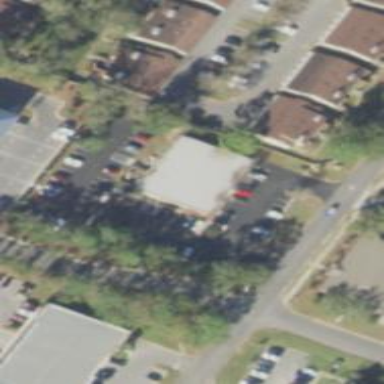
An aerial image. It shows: Parking space is available.